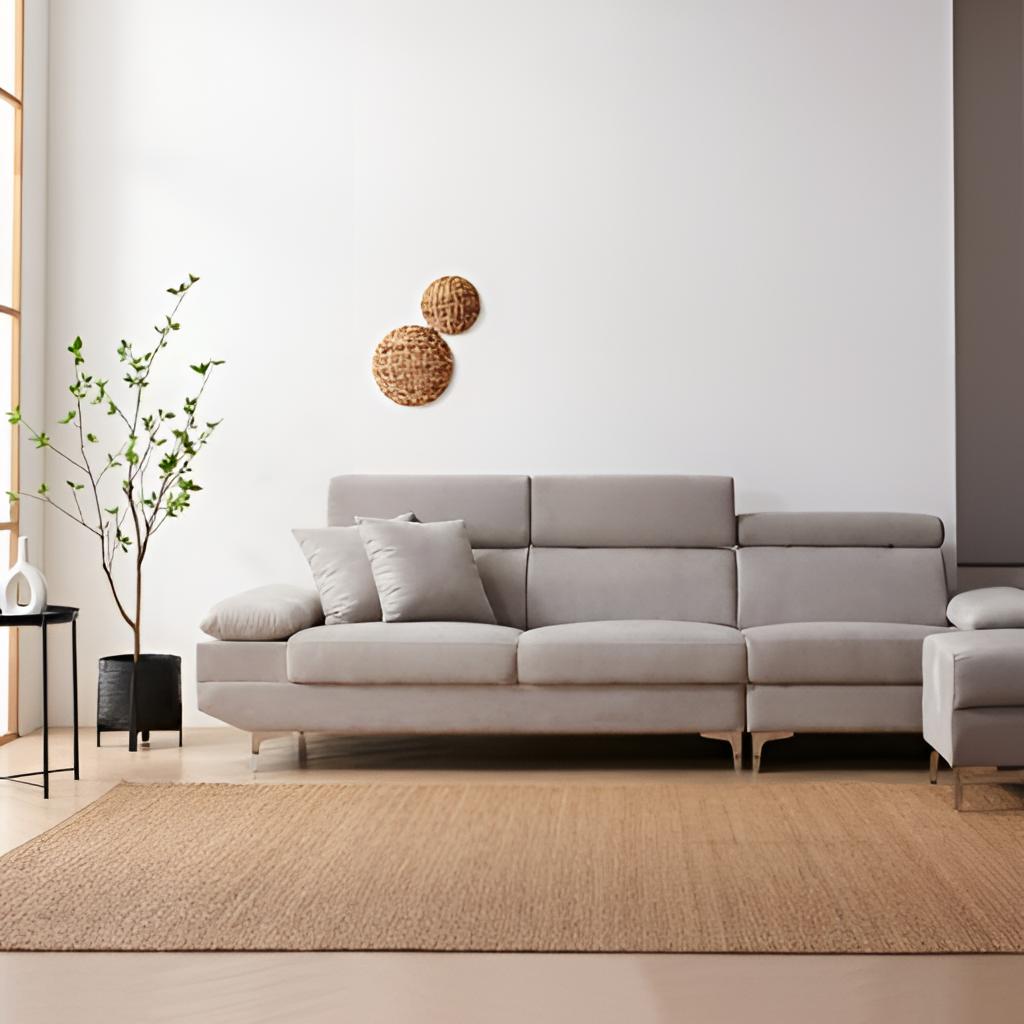
beige fabric sectional sofa, living room, paint wallpaper, with solid pattern, wood flooring, with plank pattern, contemporary